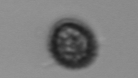
Label: Pseudochattonella_farcimen